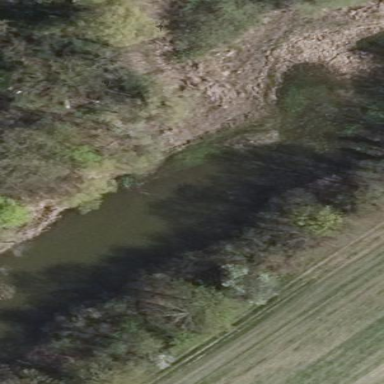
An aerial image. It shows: Pond with natural water.